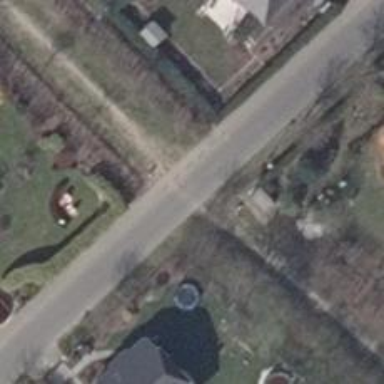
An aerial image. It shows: Residential road with asphalt surface. There is sidewalk on the left side.